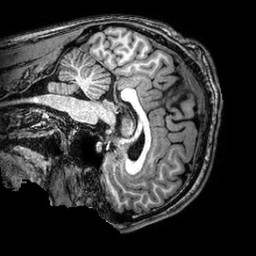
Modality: T1w
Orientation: sagittal
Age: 24
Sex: male